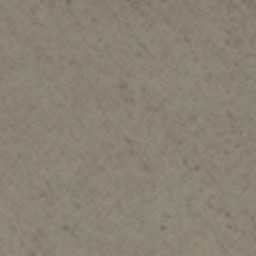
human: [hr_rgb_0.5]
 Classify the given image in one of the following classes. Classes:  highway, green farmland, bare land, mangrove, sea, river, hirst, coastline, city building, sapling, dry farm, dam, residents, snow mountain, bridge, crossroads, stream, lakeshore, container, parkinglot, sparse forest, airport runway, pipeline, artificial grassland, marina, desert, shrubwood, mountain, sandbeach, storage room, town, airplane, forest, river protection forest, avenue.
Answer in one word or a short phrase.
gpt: bare land